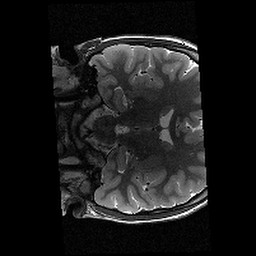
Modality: T2w
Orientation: coronal
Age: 10
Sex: female
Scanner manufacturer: siemens
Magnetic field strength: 3 T
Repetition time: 9.23 s
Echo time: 0.067 s